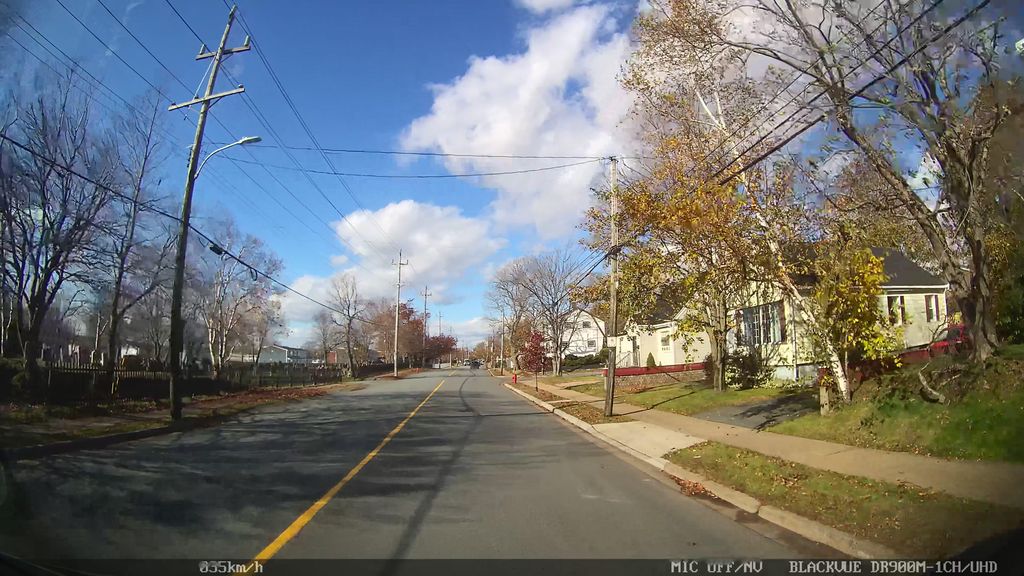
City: halifax